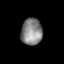
Tissue: prostate
Cell type: T cells
Senescence score: 0.2338
Nuclear area (px): 547
Mean DAPI intensity: 135.079